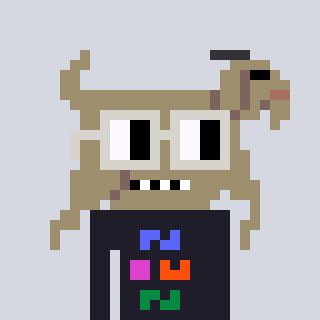
a pixel art character with square light gray glasses, a goat-shaped head and a grayscale-colored body on a cool background